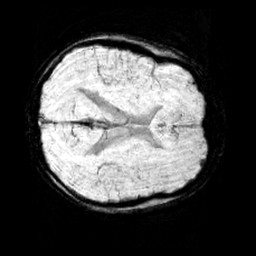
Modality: minIP
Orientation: axial
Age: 11
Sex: male
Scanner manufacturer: siemens
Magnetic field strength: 3 T
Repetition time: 0.027 s
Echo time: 0.02 s